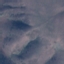
Land use / land cover: HerbaceousVegetation